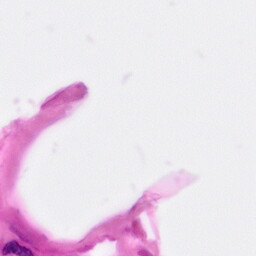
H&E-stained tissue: Pancreatic